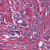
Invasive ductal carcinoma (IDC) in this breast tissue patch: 1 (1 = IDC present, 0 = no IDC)